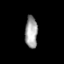
Tissue: prostate
Cell type: T cells
Senescence score: 0.686
Nuclear area (px): 389
Mean DAPI intensity: 161.825